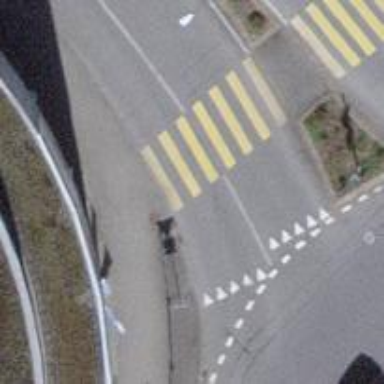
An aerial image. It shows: Uncontrolled zebra crossing with central island.